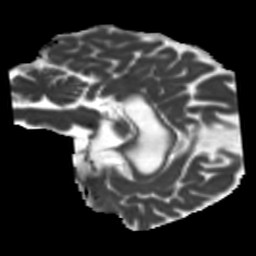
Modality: MD
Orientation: sagittal
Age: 40
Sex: male
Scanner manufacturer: siemens
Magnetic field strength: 3 T
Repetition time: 5.25 s
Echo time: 0.08 s